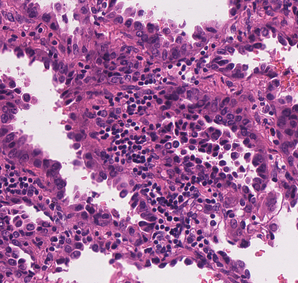
Tumor epithelial tissue: yes
Tumor-associated stroma tissue: yes
Normal tissue: no